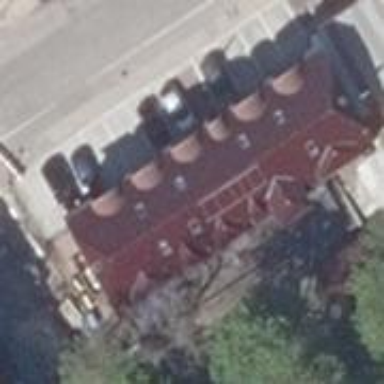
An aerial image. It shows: Industrial building with half-hipped roof shape.